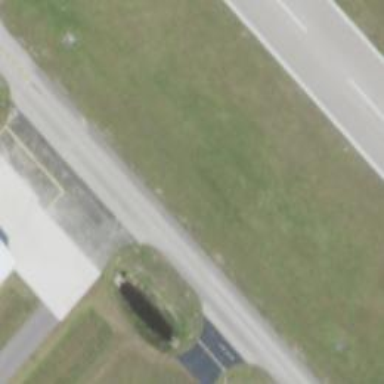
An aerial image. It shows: Image of taxiway at airport.